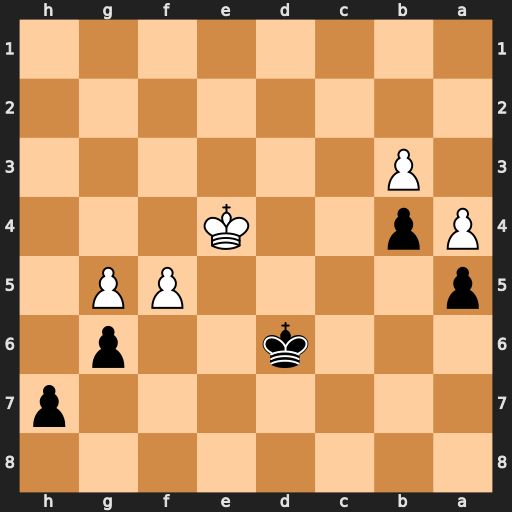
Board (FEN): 8/7p/3k2p1/p4PP1/Pp2K3/1P6/8/8
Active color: b
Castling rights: -
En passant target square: -
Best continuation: gxf5+ Kxf5 Kd5 Kf6 Ke4